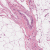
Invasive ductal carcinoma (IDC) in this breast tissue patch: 0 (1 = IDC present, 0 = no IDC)